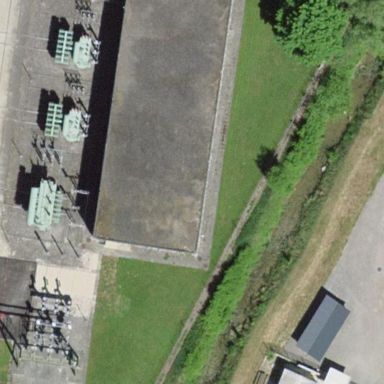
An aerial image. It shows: Power substation.